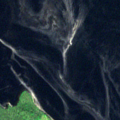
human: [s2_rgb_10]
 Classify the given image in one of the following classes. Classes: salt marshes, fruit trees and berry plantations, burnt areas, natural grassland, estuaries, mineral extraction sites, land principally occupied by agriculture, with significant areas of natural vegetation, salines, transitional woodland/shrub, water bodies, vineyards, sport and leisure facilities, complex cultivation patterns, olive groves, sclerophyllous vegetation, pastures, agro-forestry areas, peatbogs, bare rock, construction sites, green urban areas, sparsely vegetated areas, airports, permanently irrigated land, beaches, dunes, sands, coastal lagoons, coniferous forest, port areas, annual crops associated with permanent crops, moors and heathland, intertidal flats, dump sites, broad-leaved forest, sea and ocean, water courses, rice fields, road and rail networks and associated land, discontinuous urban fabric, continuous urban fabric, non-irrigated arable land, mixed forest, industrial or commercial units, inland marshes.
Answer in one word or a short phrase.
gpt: coniferous forest, water bodies